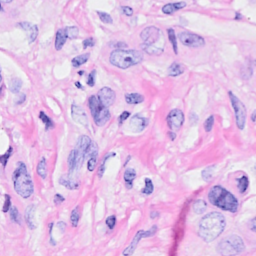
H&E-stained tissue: Breast